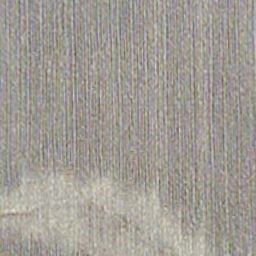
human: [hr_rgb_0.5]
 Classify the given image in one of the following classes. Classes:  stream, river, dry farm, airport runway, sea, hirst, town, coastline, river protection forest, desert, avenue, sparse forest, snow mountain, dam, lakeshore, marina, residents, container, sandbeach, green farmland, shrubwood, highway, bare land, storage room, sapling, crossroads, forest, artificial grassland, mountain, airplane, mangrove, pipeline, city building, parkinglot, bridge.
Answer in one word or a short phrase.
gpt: dry farm